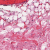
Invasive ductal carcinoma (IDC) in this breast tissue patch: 0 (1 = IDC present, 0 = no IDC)